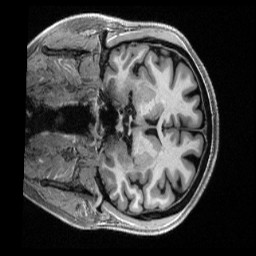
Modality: T1w
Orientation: coronal
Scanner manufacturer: siemens
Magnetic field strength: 3 T
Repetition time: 2.5 s
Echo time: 0.00231 s